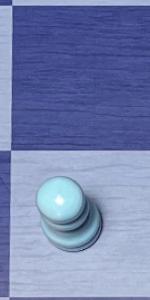
Label: Pawn_White